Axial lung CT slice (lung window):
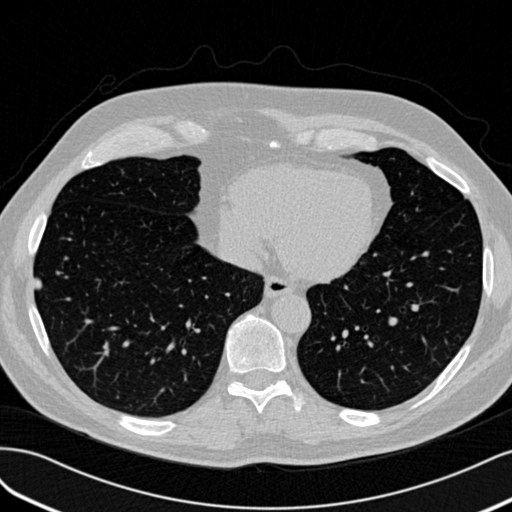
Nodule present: yes
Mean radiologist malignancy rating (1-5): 2.667